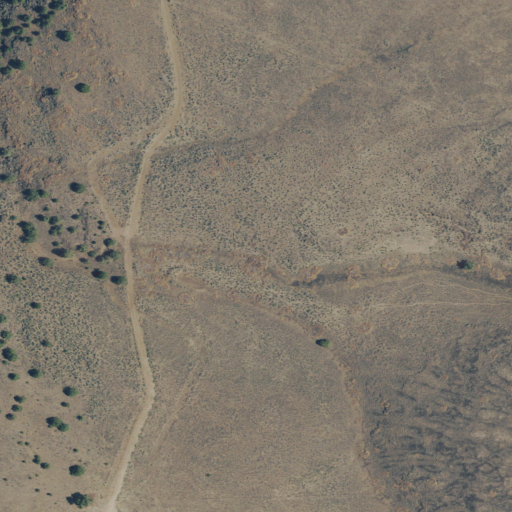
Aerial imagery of depression(s) in Oregon named Badger Hole containing only shrub